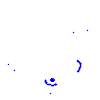
Particle: proton